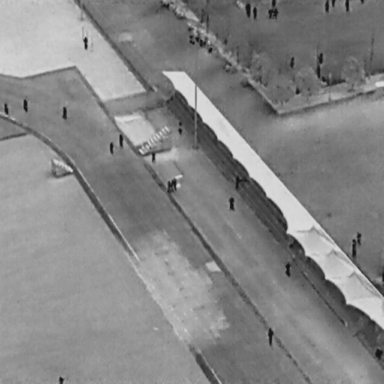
There are 22 People in the infrared image.